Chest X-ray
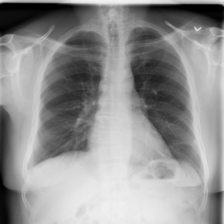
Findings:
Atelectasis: negative
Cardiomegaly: negative
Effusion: negative
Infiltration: positive
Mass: negative
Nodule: negative
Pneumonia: negative
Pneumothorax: negative
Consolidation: negative
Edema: negative
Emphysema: negative
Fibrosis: negative
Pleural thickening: negative
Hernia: negative